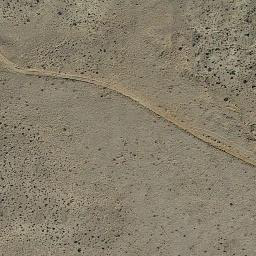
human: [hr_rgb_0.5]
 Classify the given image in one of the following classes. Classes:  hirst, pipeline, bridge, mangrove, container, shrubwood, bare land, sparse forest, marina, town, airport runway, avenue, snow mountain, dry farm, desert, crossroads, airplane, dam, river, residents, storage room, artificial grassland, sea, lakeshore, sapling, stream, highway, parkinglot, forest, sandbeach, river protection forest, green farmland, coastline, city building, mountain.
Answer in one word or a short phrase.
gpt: bare land